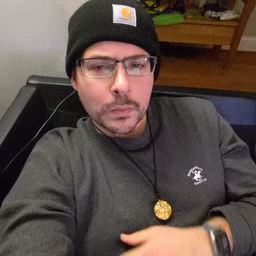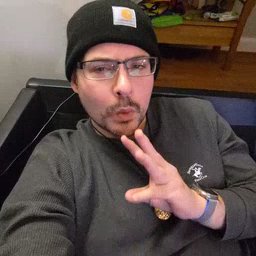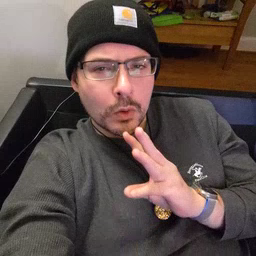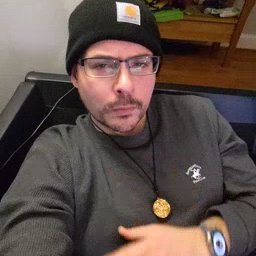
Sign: water